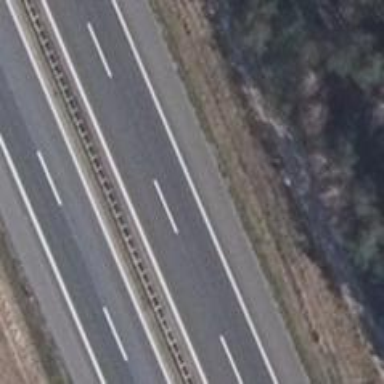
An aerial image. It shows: Asphalt motorway.